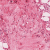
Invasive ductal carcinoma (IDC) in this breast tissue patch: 0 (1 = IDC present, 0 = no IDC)